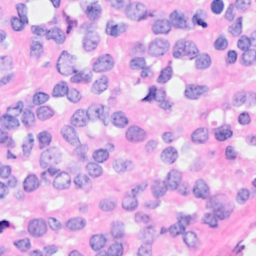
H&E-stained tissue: Breast